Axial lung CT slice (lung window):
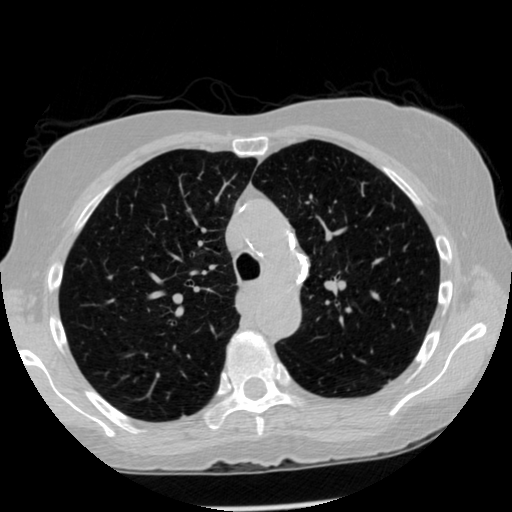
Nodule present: no